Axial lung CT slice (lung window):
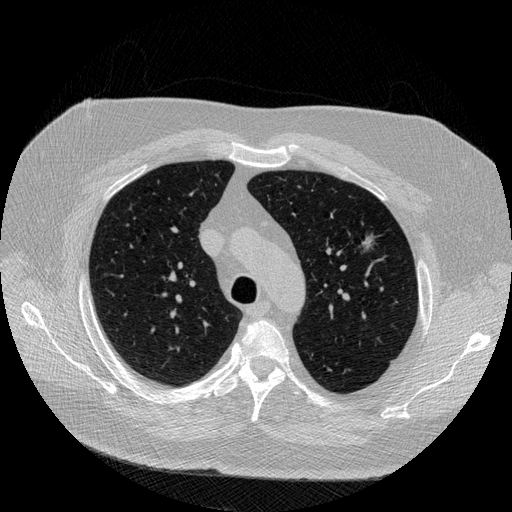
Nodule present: yes
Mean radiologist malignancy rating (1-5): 5